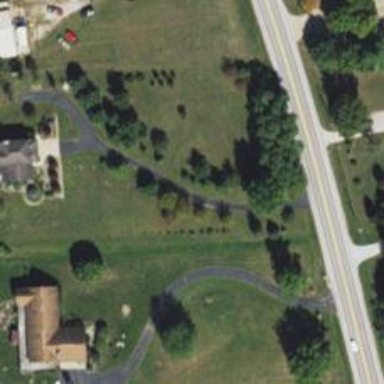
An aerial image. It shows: Driveway leading to service road.